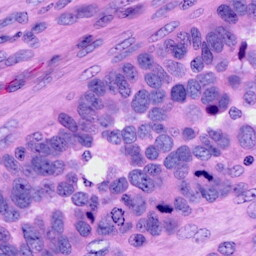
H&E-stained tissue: Ovarian